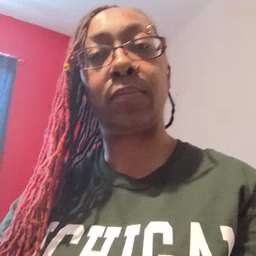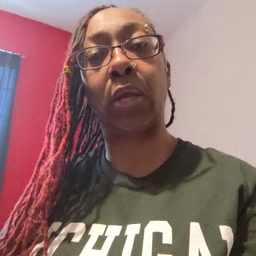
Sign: thankyou